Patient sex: M
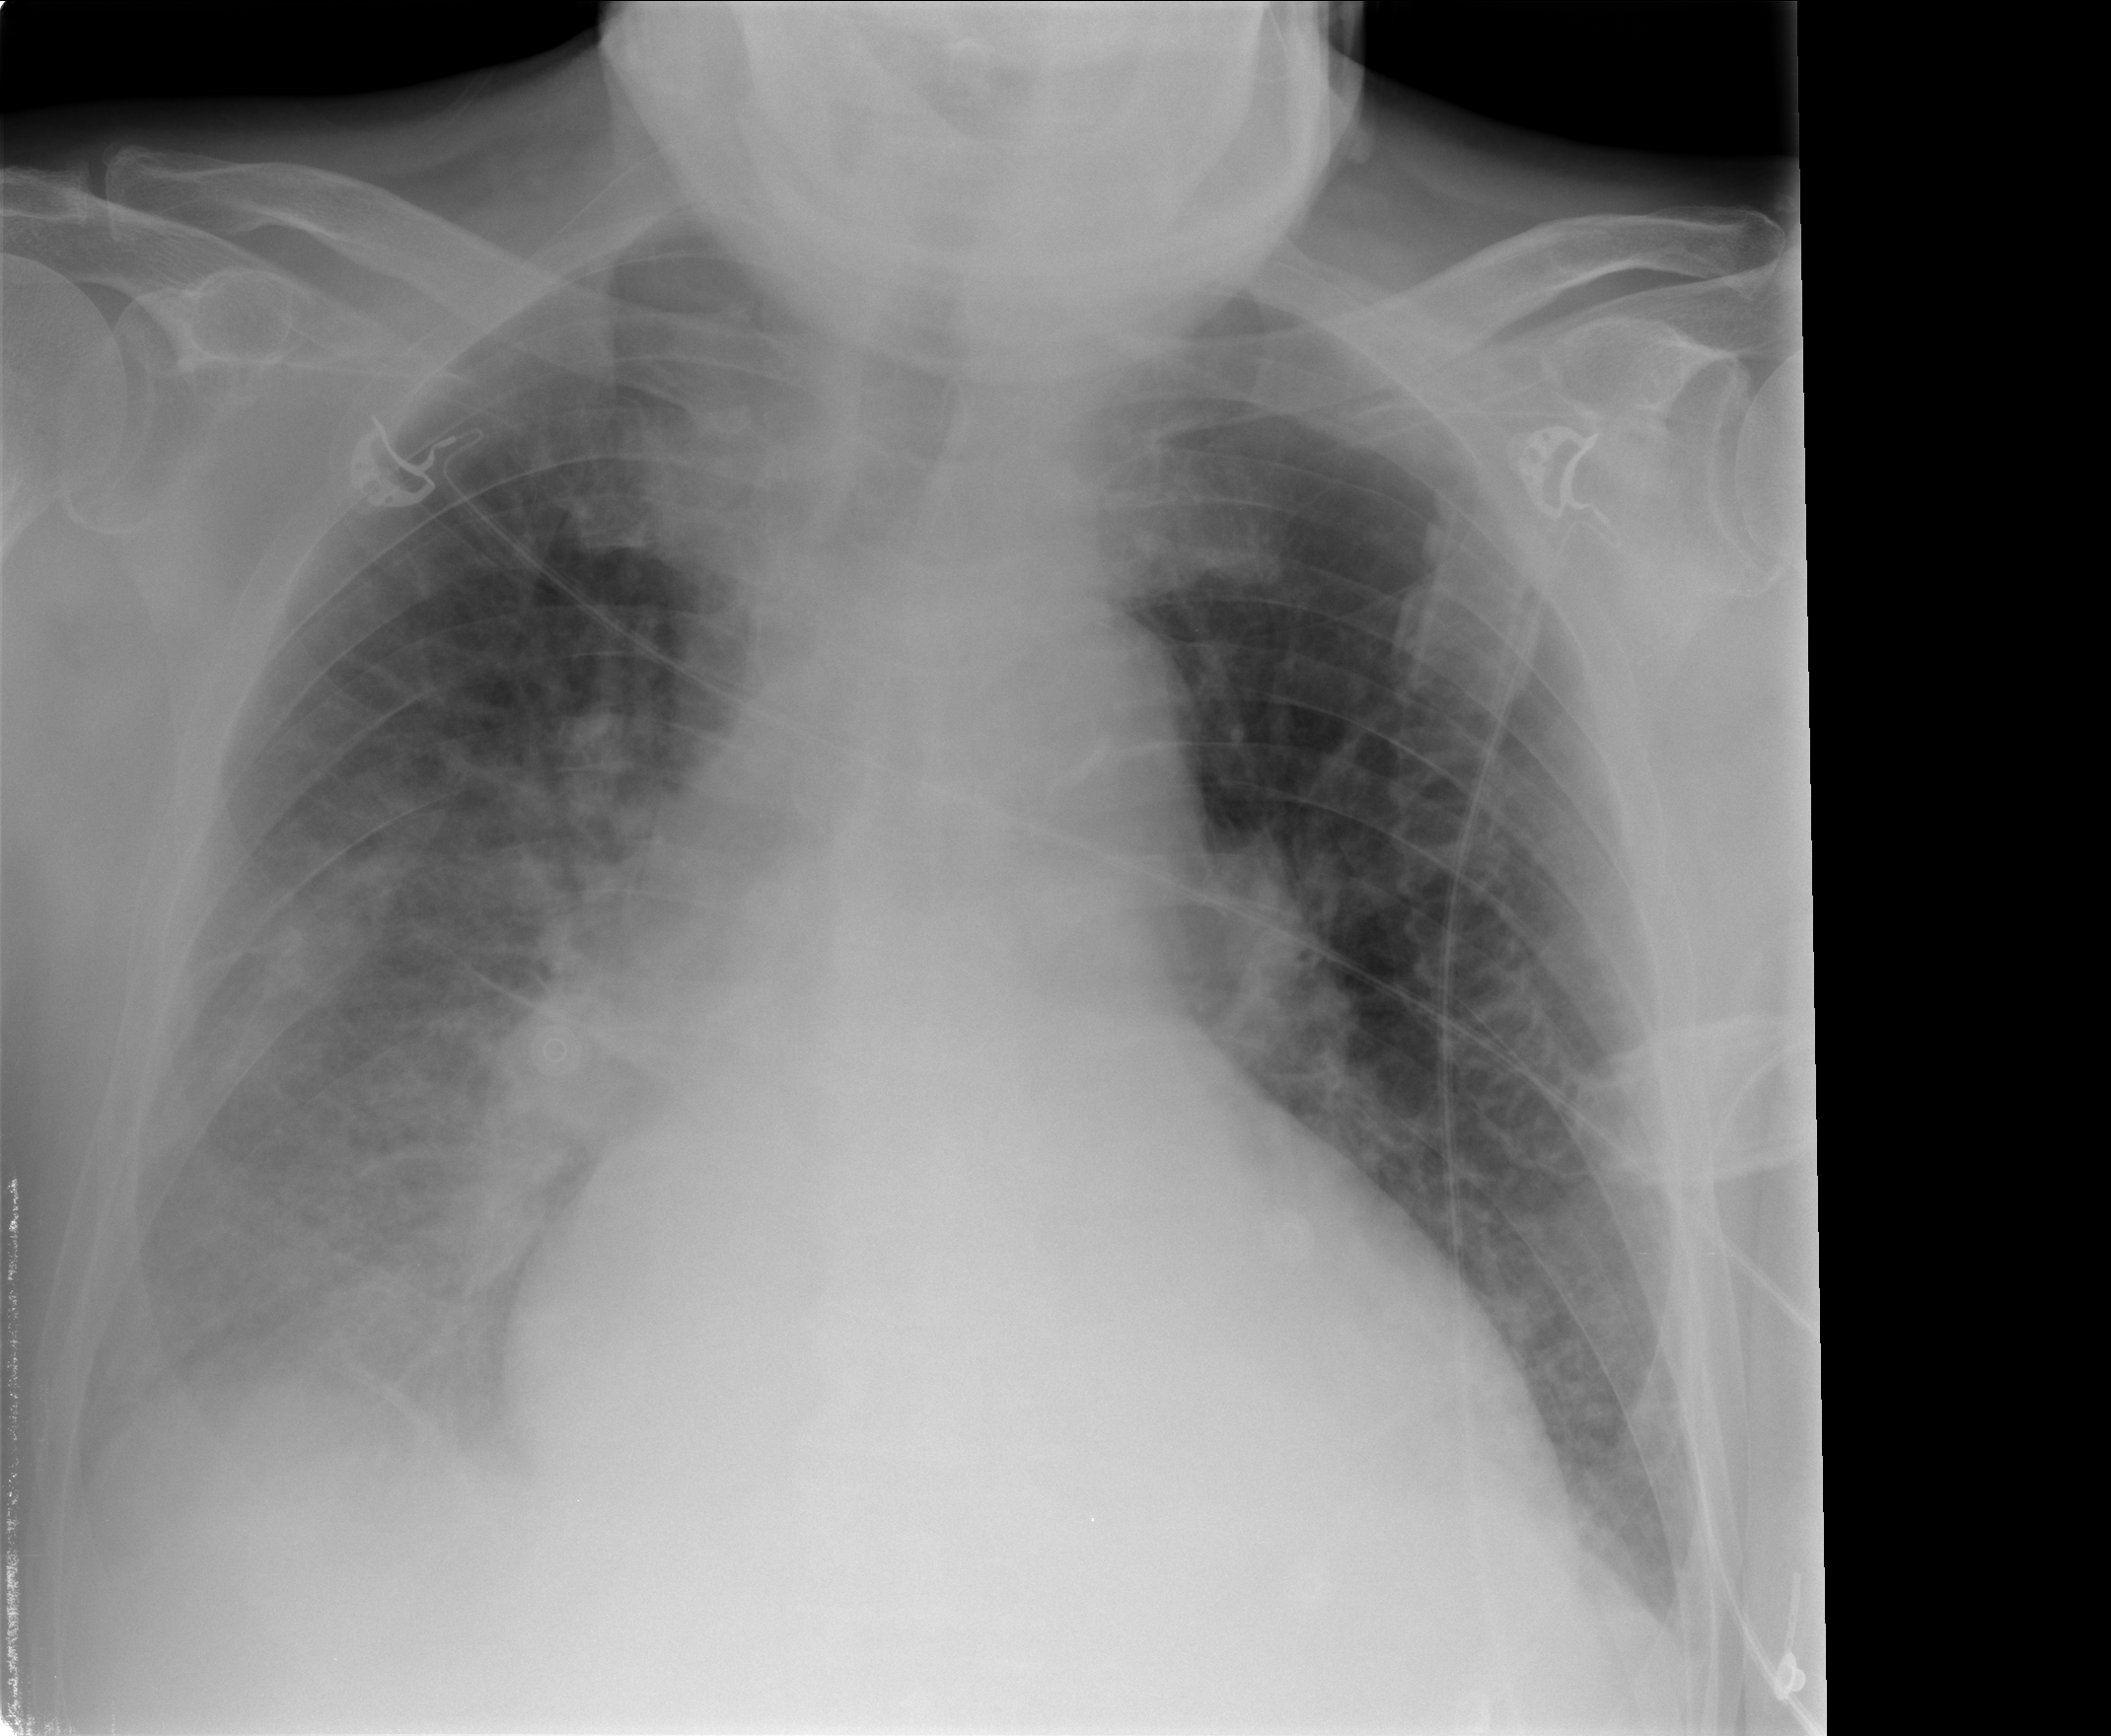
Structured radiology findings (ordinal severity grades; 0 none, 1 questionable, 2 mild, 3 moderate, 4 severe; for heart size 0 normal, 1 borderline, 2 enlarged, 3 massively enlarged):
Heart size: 2
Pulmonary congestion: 2
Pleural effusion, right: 2
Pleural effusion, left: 0
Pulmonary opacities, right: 2
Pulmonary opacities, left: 0
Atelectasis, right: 2
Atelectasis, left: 2